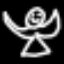
Label: angel